The plot is a Hilbert-envelope spectrum of a rotating bearing's acceleration signal, annotated with the bearing's characteristic defect frequencies. Classify the bearing condition as one of: normal, inner_race, outer_race, ball.
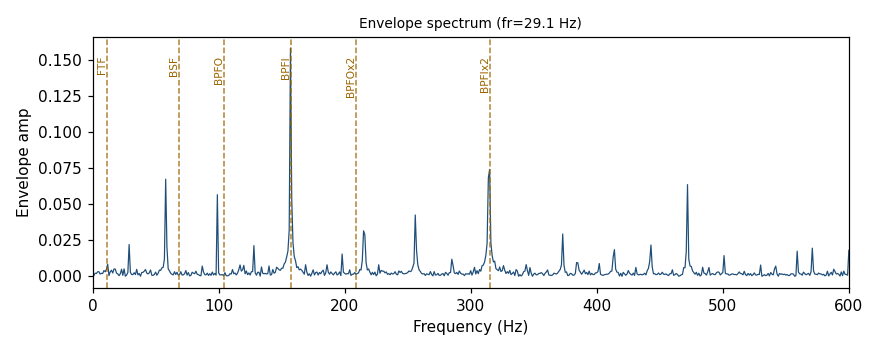
Answer: inner_race